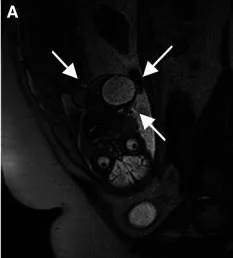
(A) Sagittal section (resp.
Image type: radiology (mri)